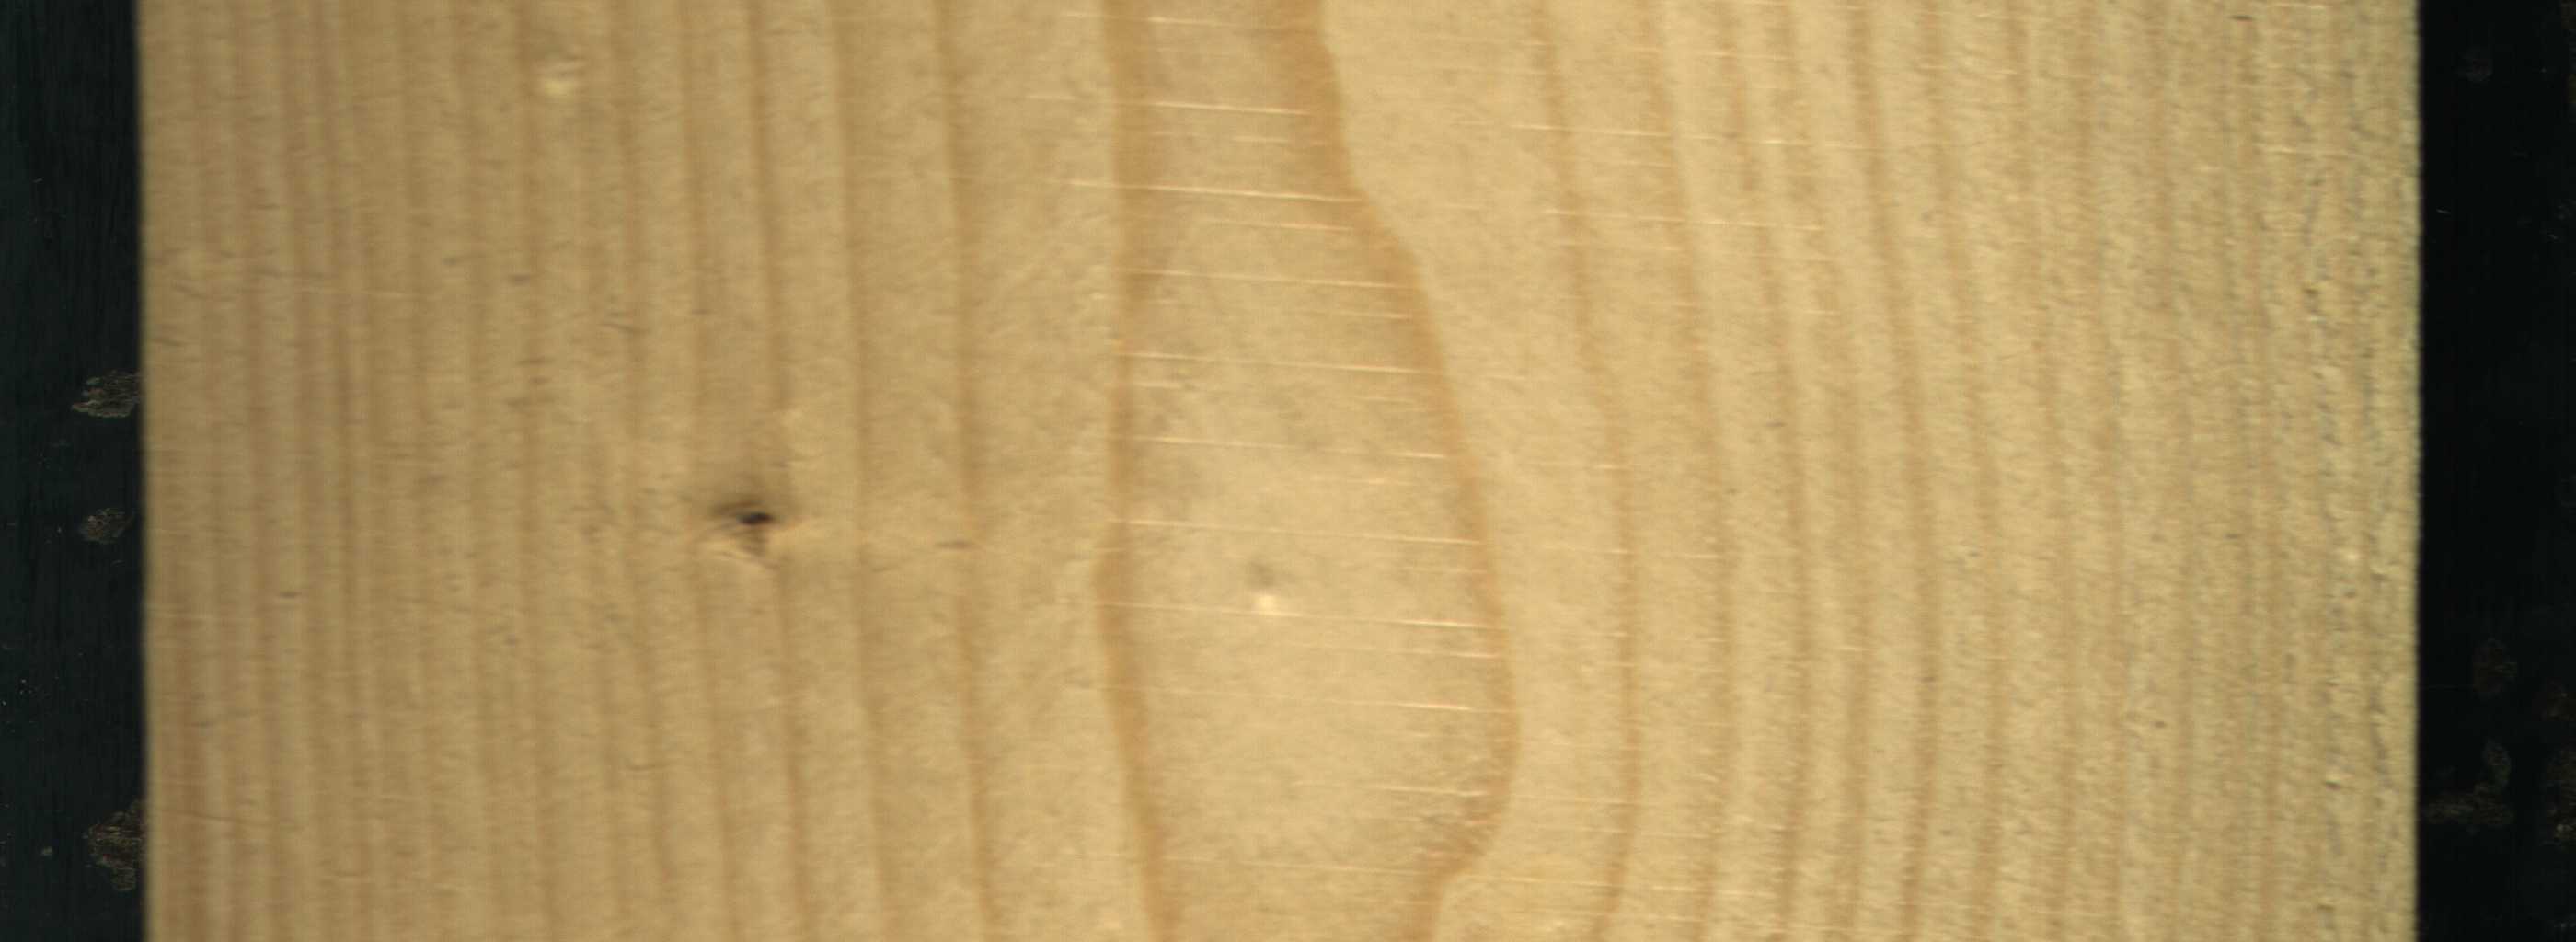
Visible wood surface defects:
Dead_Knot